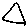
Label: triangle